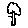
Label: tree